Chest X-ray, PA view. Patient: 62 years old, sex M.
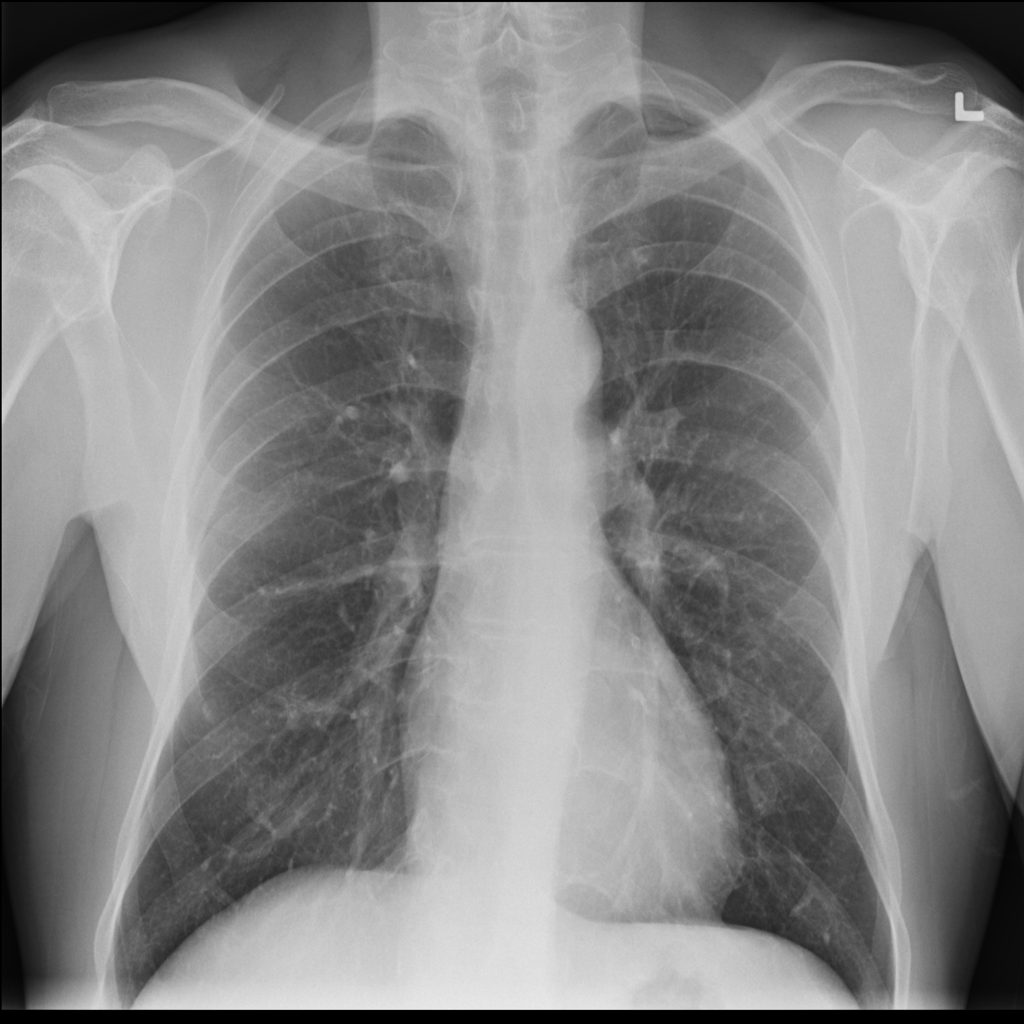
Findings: No Finding